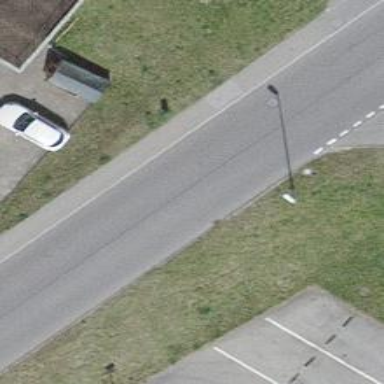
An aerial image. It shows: Residential road with sidewalk on the left.